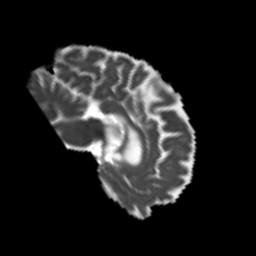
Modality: MD
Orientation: sagittal
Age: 60
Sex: male
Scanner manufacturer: siemens
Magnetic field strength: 3 T
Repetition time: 4.999 s
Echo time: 0.07946 s